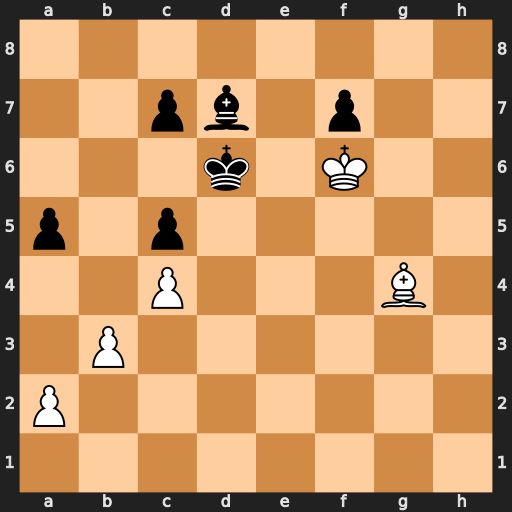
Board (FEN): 8/2pb1p2/3k1K2/p1p5/2P3B1/1P6/P7/8
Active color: w
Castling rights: -
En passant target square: -
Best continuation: Bxd7 Kxd7 Kxf7